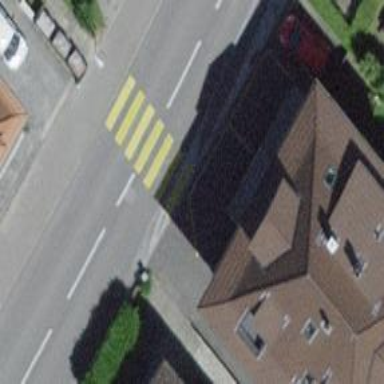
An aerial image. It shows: Uncontrolled crossing on the road.